Interaction volume radius: 10 \u00c5
Interaction volume height: 10 \u00c5
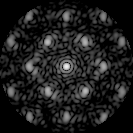
Disorder parameter: 0.3262